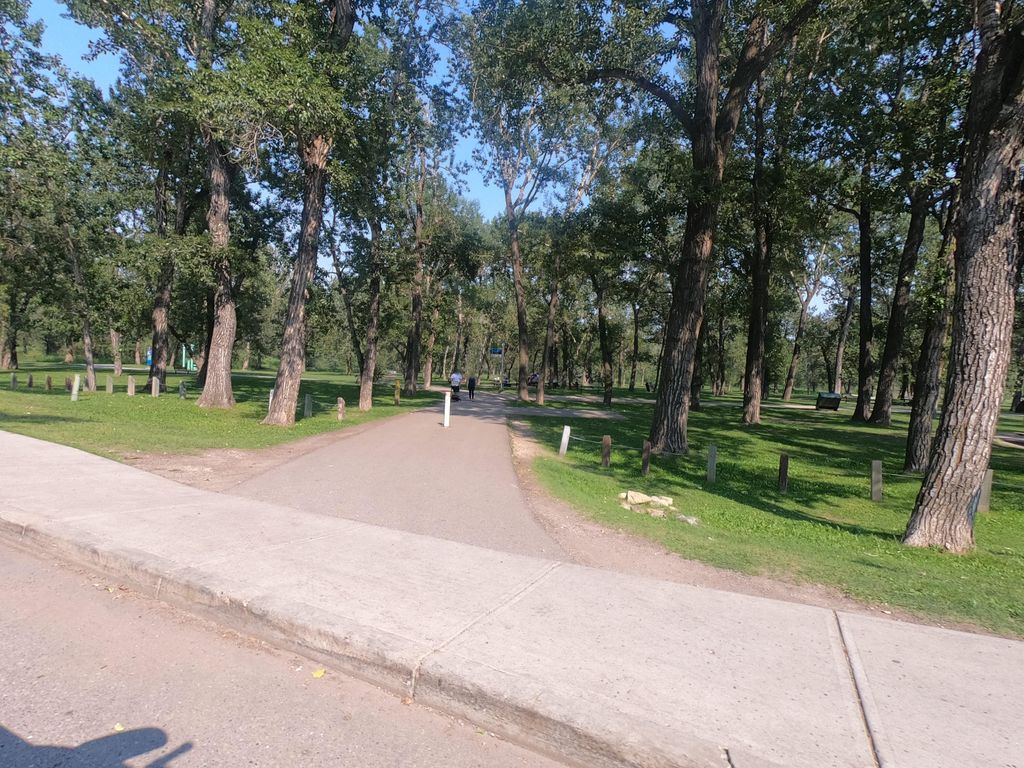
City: calgary